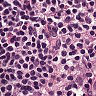
Metastatic tissue present: no